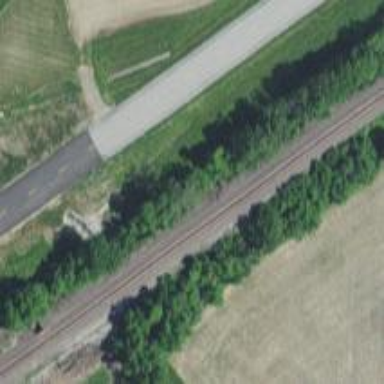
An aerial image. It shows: Railway track.